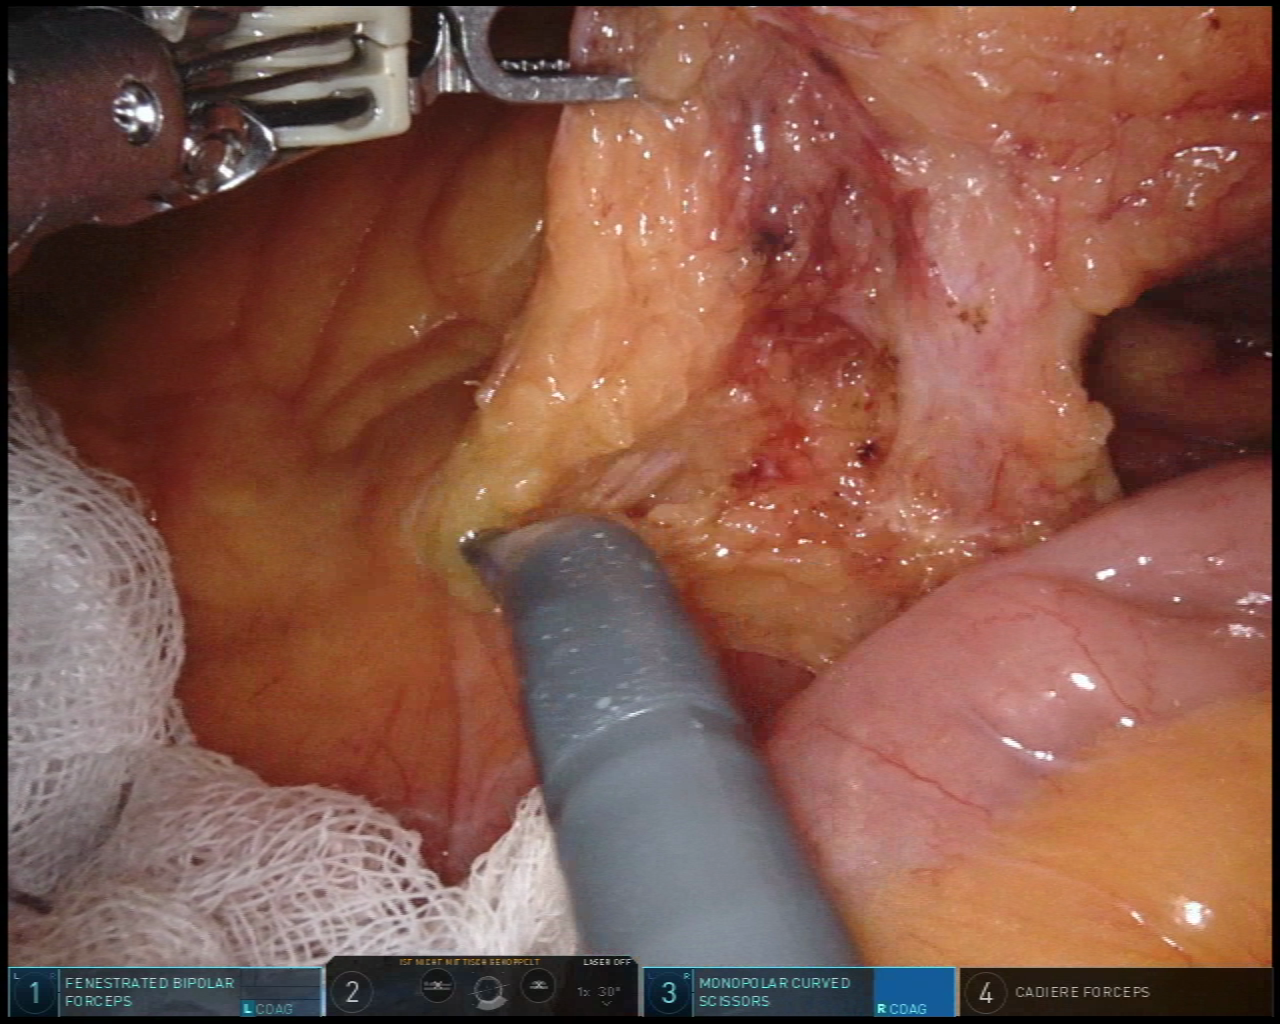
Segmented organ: inferior_mesenteric_artery
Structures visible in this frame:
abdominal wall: no
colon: no
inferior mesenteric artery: yes
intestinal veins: no
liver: no
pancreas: no
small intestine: yes
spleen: no
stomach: no
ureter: no
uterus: no
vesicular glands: no